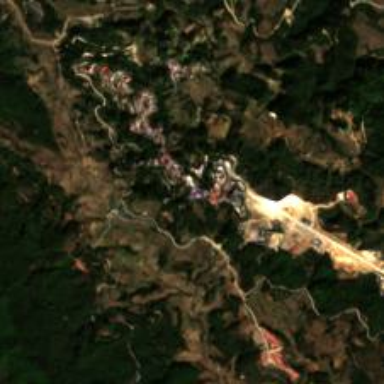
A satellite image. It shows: Ethnic township within town.